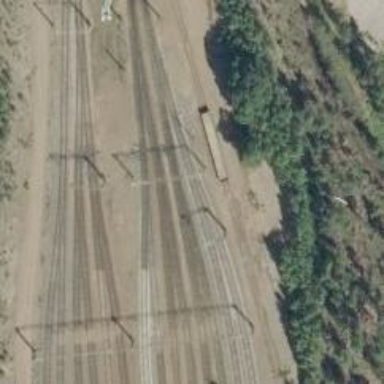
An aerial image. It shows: Rail yard with electrified contact lines for the trains.